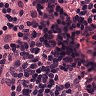
Metastatic tissue present: no